Question: How can I echo a field based on the value of another field?
I hope my script can tell you somehow what I want.
'''
$sth = $conn->prepare("SELECT * FROM table WHERE item = '$item'");
$sth->execute();
$row = $sth->fetch(PDO::FETCH_ASSOC);
echo ($row['amount'] WHERE $row['currency'] = 'USD');
'''

This is the script I have created from your ideas.. But it still makes no sense to me that it has to be this stupid. The bottom script with $pdf you can just ignore.
'''
foreach($conn->query("SELECT amount FROM stockpricetable WHERE itemrelation = '$row[itemnumber]'") as $row2) {
if ($row2['exchange'] == '') { $DKK = $row2['amount'];}
if ($row2['exchange'] == 'CHF') { $CHF = $row2['amount'];}
if ($row2['exchange'] == 'EUR') { $EUR = $row2['amount'];}
if ($row2['exchange'] == 'GBP') { $GBP = $row2['amount'];}
if ($row2['exchange'] == 'SEK') { $SEK = $row2['amount'];}
if ($row2['exchange'] == 'USD') { $USD = $row2['amount'];}
}
$pdf->Text(26, 4, 'DKK'.$DKK);
$pdf->Text(26, 8, 'EUR'.$EUR);
$pdf->Text(26, 12, 'GBP'.$GBP);
$pdf->Text(46, 4, 'SEK'.$SEK);
$pdf->Text(46, 8, 'CHF'.$CHF);
$pdf->Text(46, 12, 'USD'.$USD);
'''
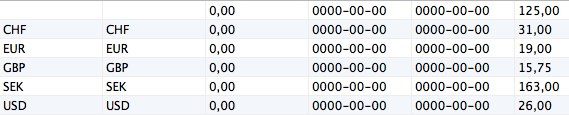
Answer: it should just be a case of:
'''
$sth = $conn->prepare("SELECT * FROM table WHERE item = '$item'");
$sth->execute();
while ($row = $sth->fetch(PDO::FETCH_ASSOC)) {
if ($row['currency'] == 'USD') {
echo $row['amount'];
}
'''
Although, this is assuming the code above the if statement fetches the database results correctly, I can't tell as ashamedly, I still use the deprecated 'mysql_*' functions.